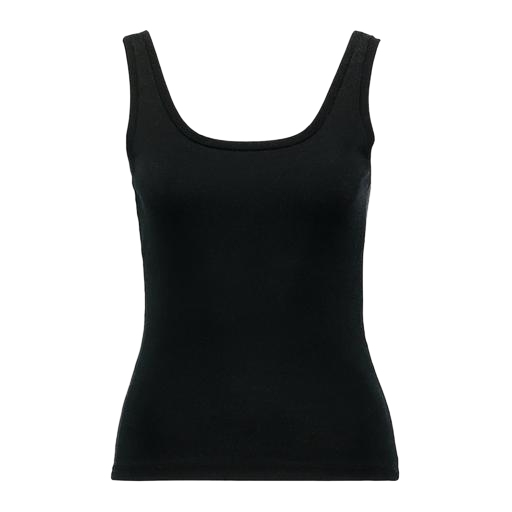
black scoop tank, black slim tank, black scoop neck tank, white background